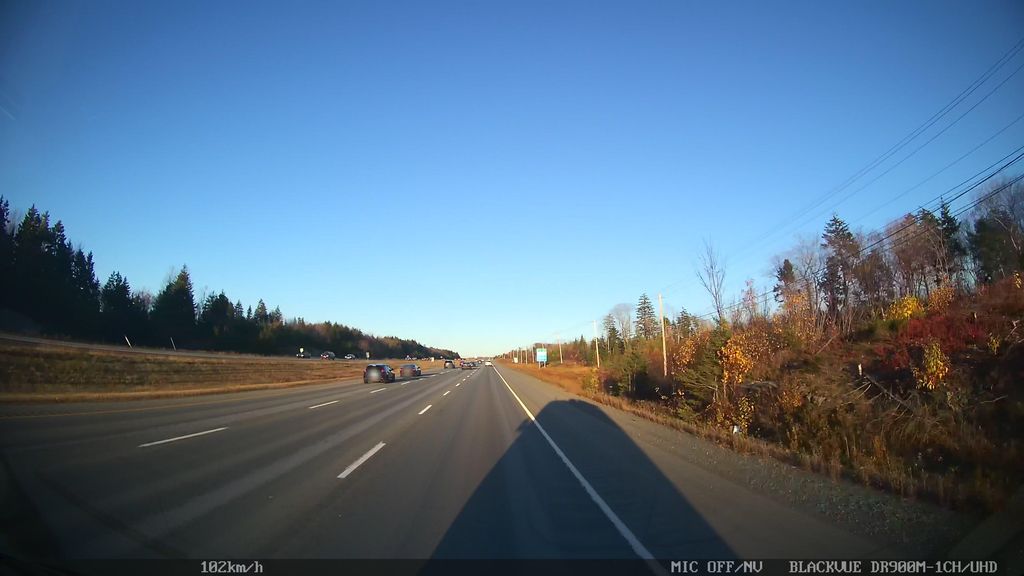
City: halifax